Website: walmart
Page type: account-selection
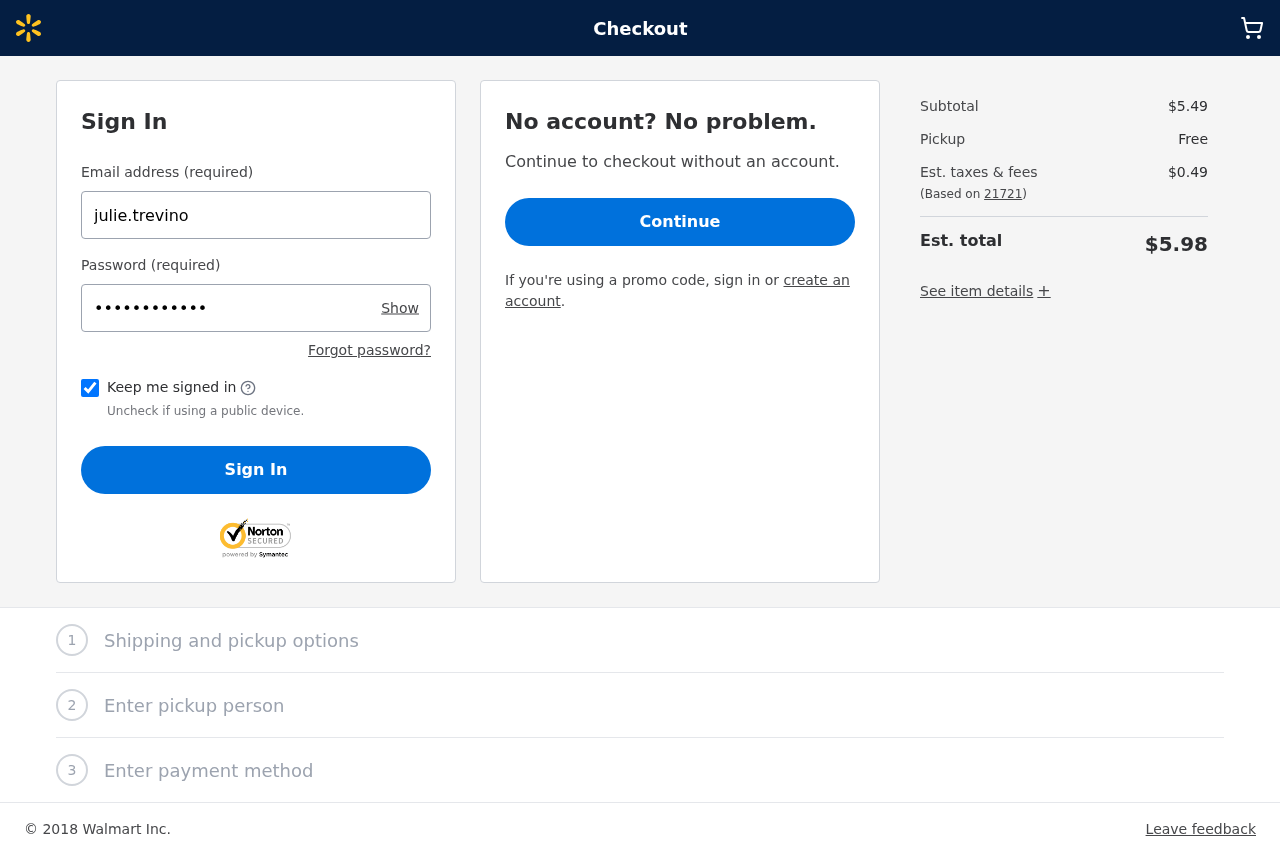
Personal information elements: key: PII_LOGIN_USERNAME
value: julie.trevino
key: PII_POSTCODE
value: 21721
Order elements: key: ORDER_SUBTOTAL
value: $5.49
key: ORDER_TAX
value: $0.49
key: ORDER_TOTAL
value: $5.98